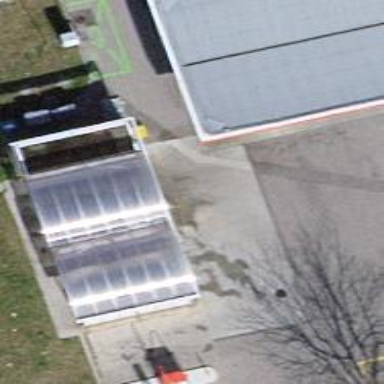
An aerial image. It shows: Building housing car wash facility.